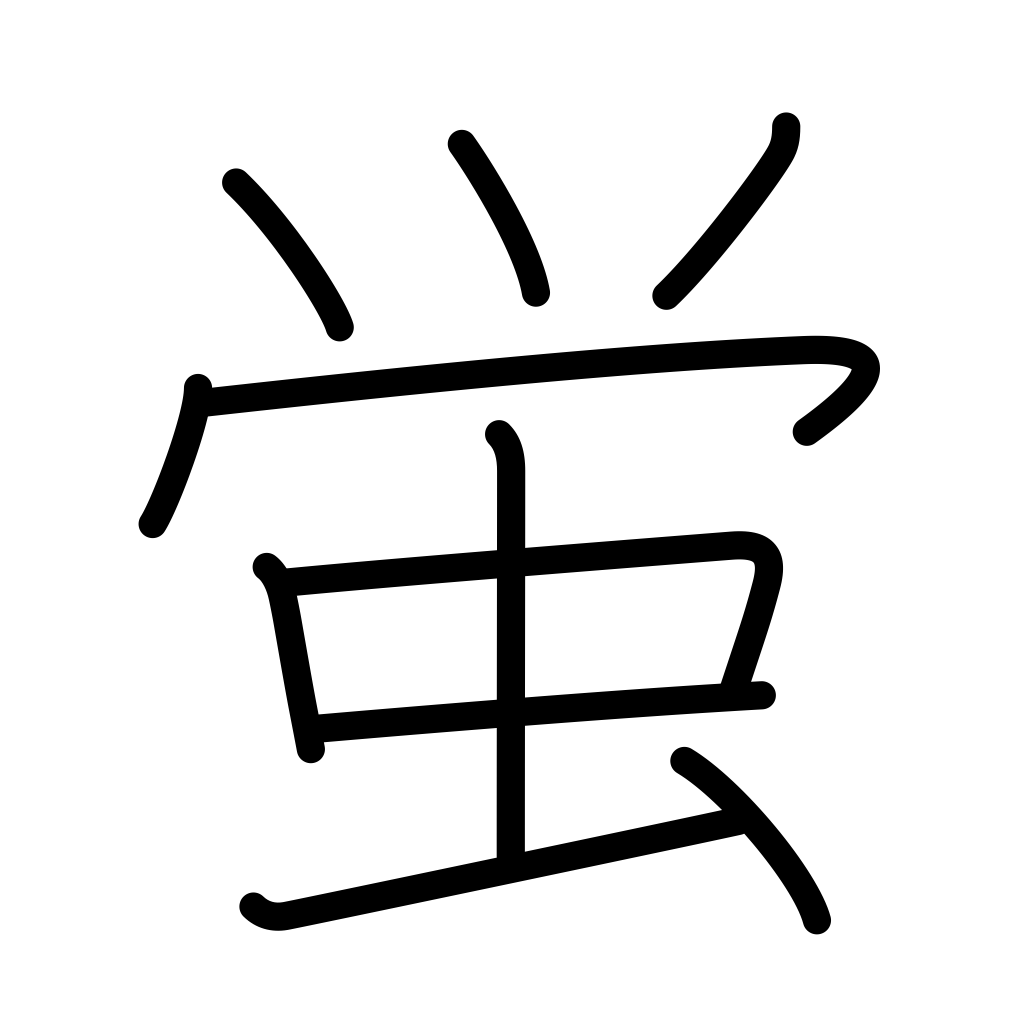
Meaning: lightning-bug, firefly